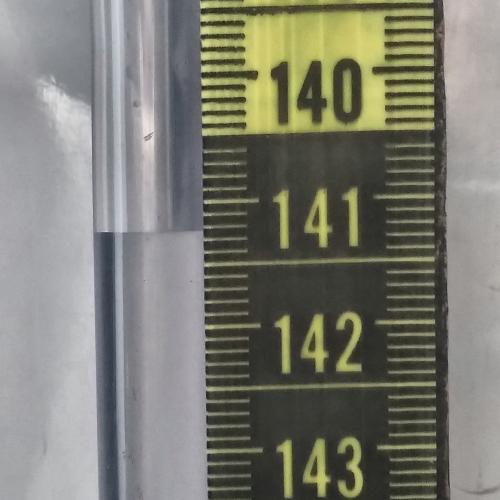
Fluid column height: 141.2 cm